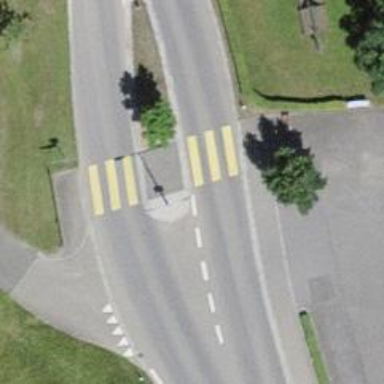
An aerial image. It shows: Marked road crossing with pedestrian island.